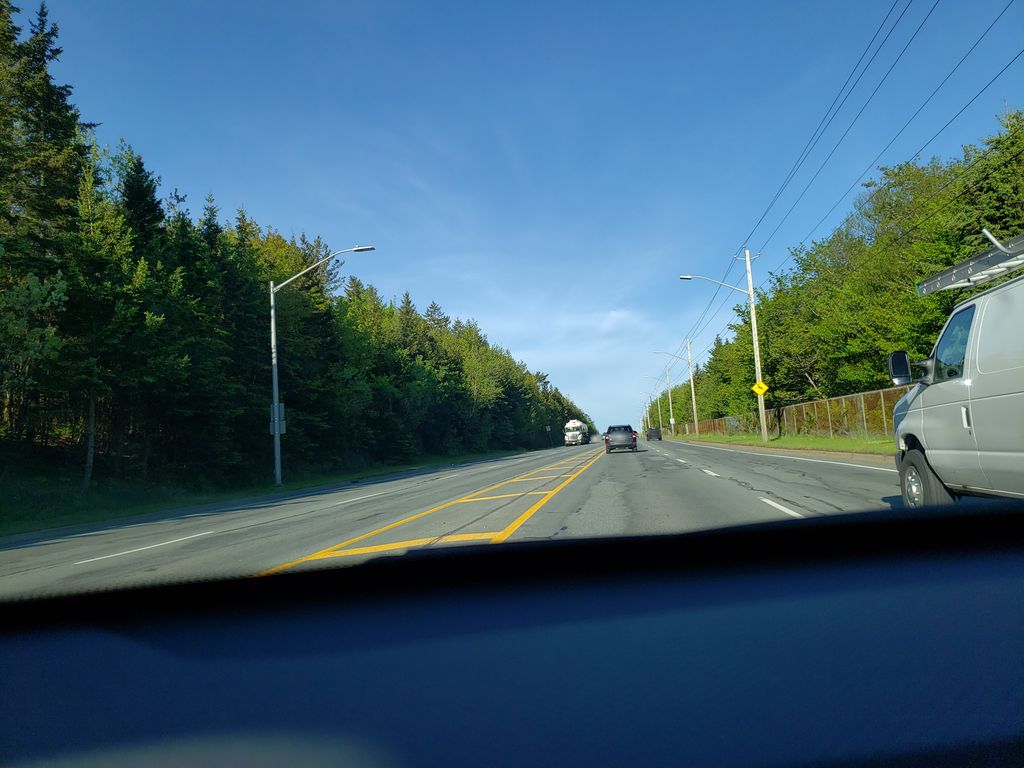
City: halifax